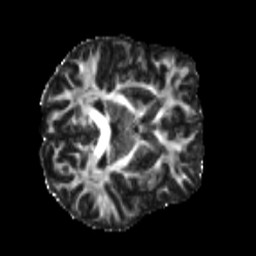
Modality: FA
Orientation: axial
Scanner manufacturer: siemens
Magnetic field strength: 3 T
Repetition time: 4 s
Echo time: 0.0594 s